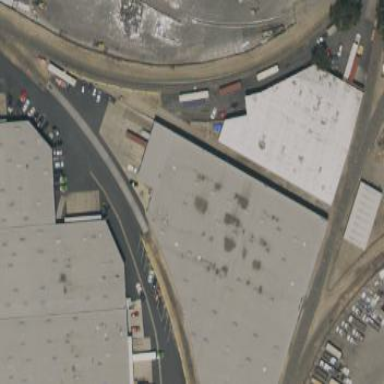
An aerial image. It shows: Warehouse.